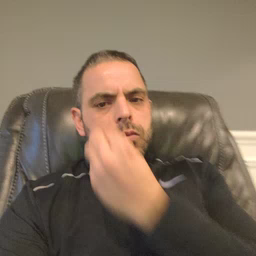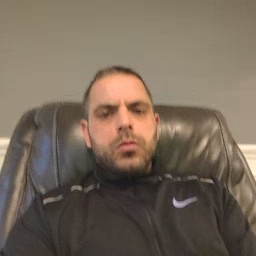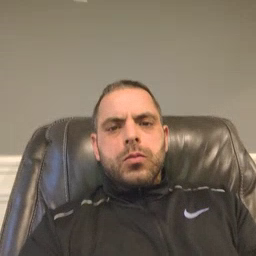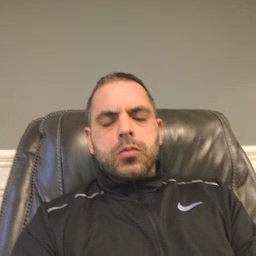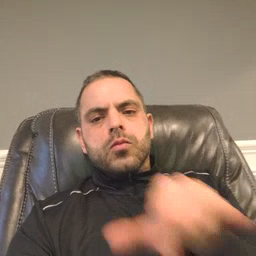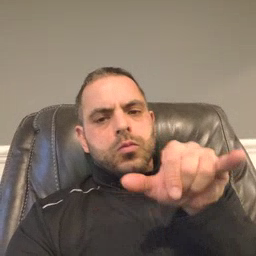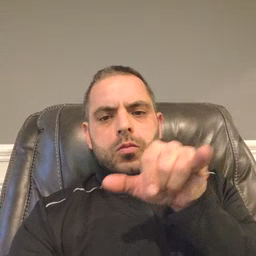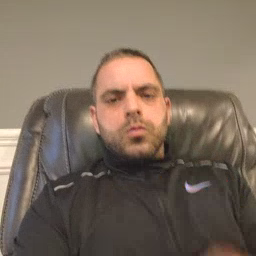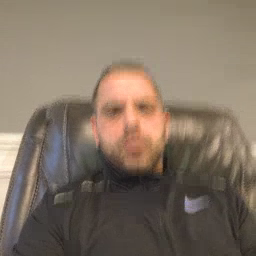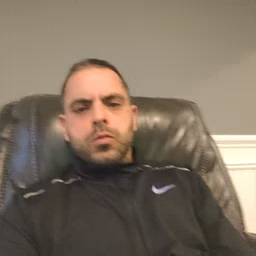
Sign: same